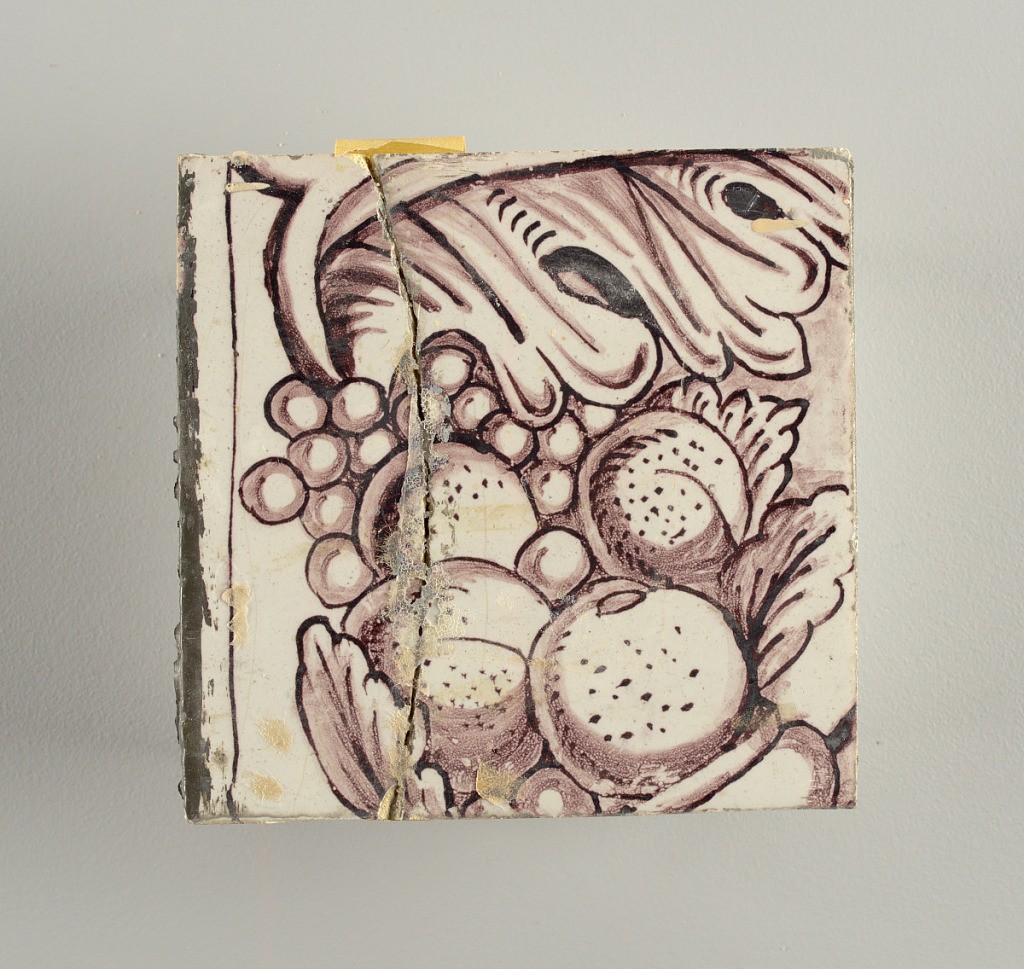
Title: Wall facing
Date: ca. 1725
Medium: tin-glazed earthenware, underglaze
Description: Running design for a frieze or a dado, composed of scrolls of foliage and strapwork, and four repeating motifs--a seated woman in a small upright oval medallion, a putto seated on a rocailled base, and strapwork in axial pattern.  The various panels, A to F, show various repeats of the same design, all being five tiles high and a varying number of tiles wide.